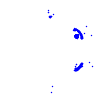
Particle: kaon